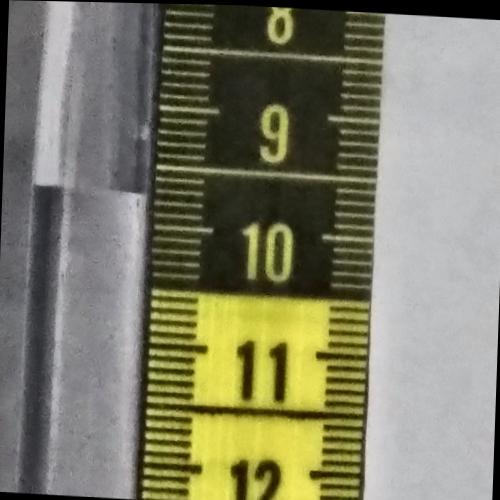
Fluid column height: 9.7 cm